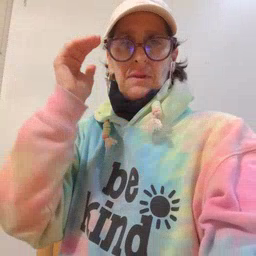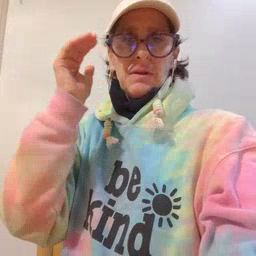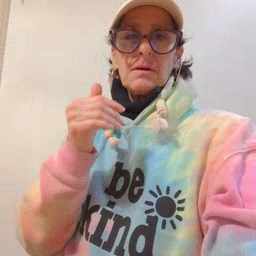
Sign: sleepy